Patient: sex M, age 78
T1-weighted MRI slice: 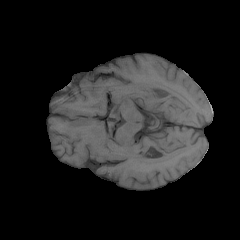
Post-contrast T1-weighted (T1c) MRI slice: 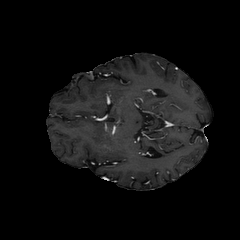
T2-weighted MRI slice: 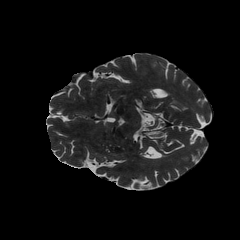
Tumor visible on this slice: yes
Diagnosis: Glioblastoma, IDH-wildtype
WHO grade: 4